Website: apple
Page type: customer-info-address
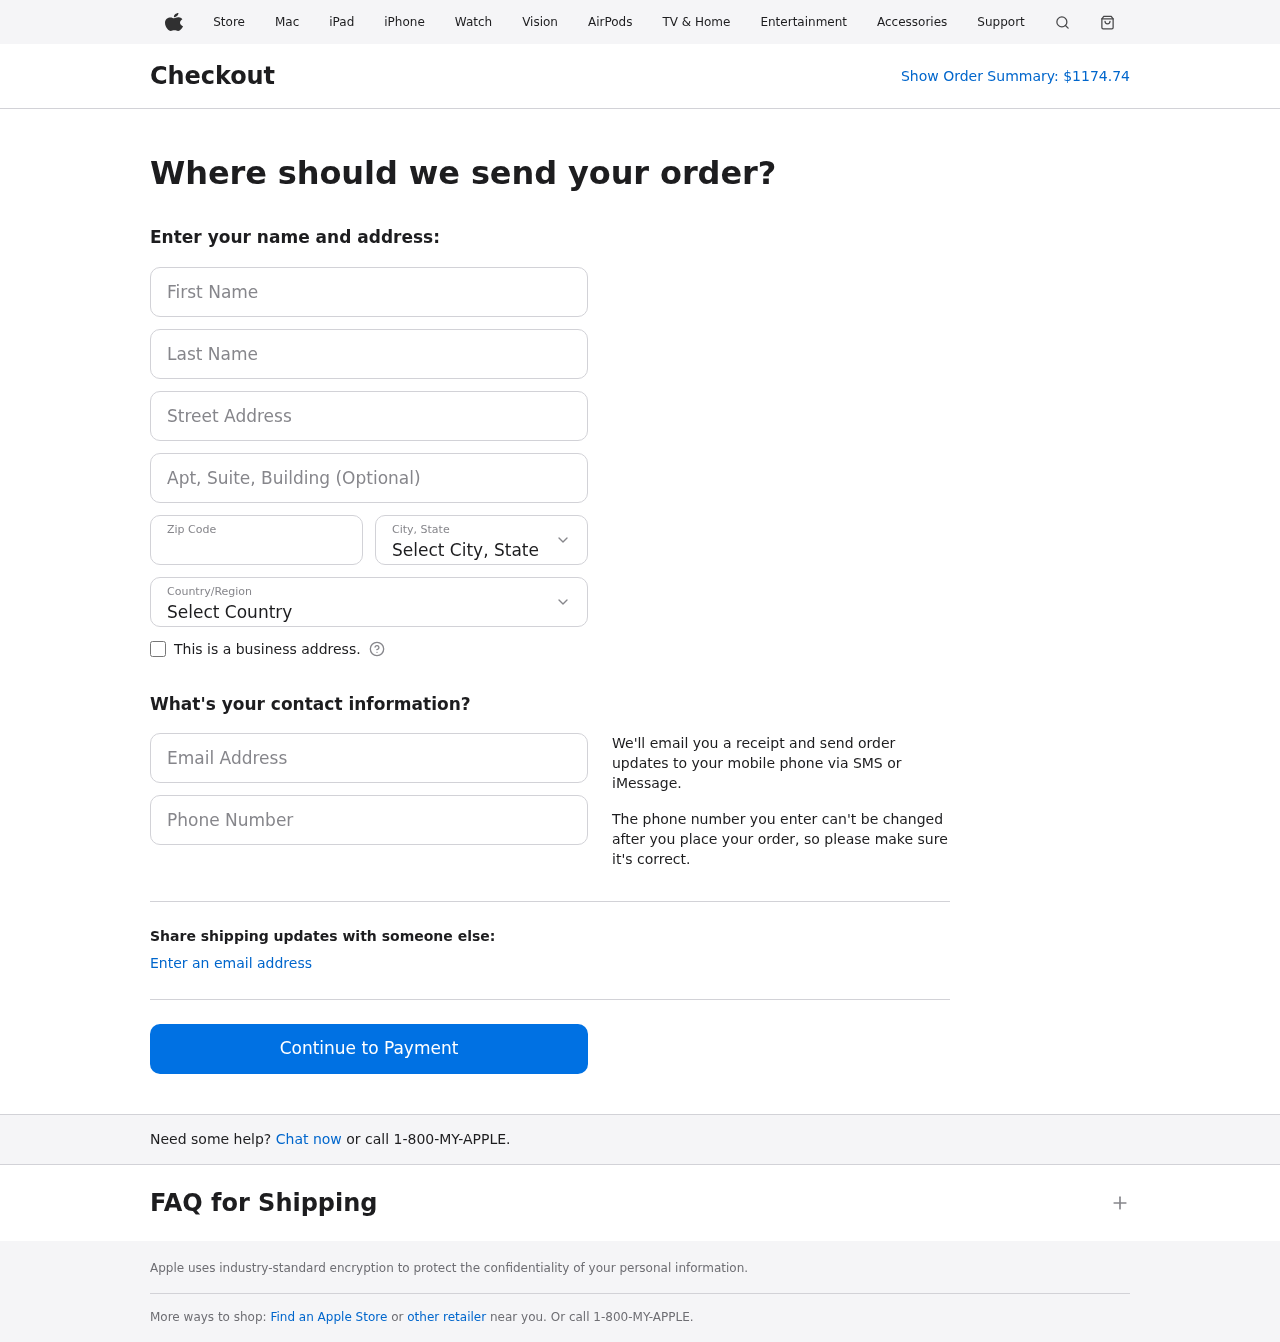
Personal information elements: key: PII_CITY_STATE
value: Port Jimmymouth, WI
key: PII_COUNTRY
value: United States
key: PII_EMAIL
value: danielleperry@yahoo.com
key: PII_FIRSTNAME
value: Danielle
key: PII_LASTNAME
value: Perry
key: PII_PHONE
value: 9253734575
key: PII_POSTCODE
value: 86639
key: PII_STREET
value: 982 Paul Brooks Apt. 538
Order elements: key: ORDER_TOTAL
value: $1174.74